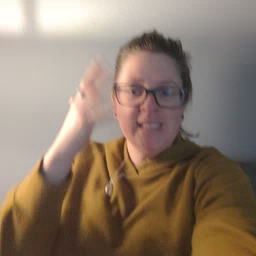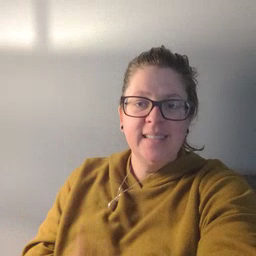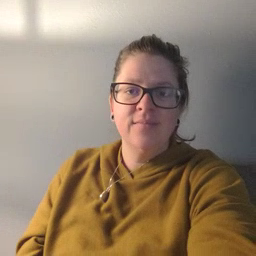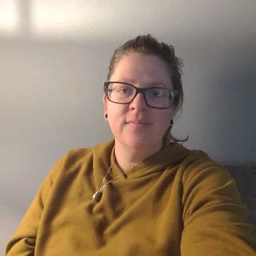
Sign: tree